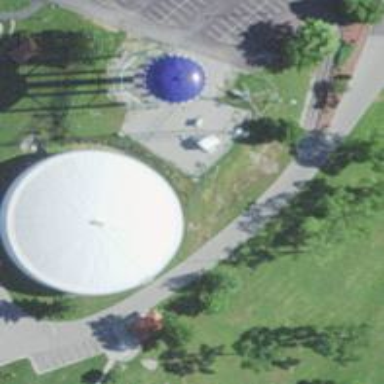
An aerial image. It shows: Water tower that is man-made.